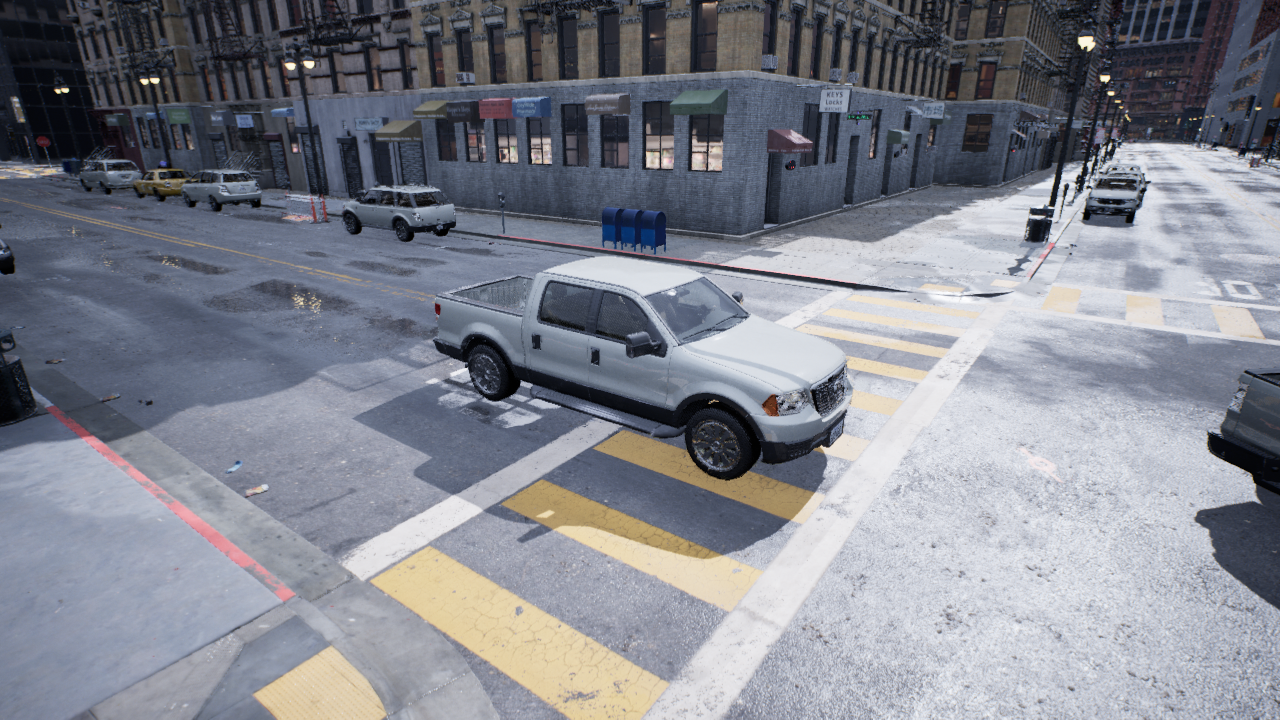
Venue: residential
Lighting: overcast
Vehicle rig: pickup